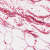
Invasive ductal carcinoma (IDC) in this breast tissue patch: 0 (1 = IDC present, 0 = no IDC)